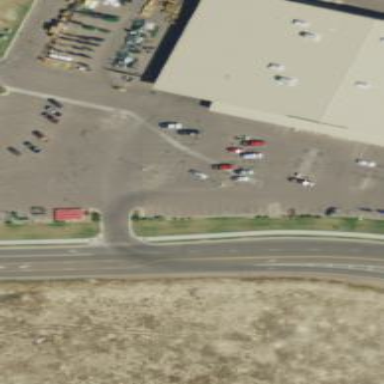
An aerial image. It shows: Parking area.